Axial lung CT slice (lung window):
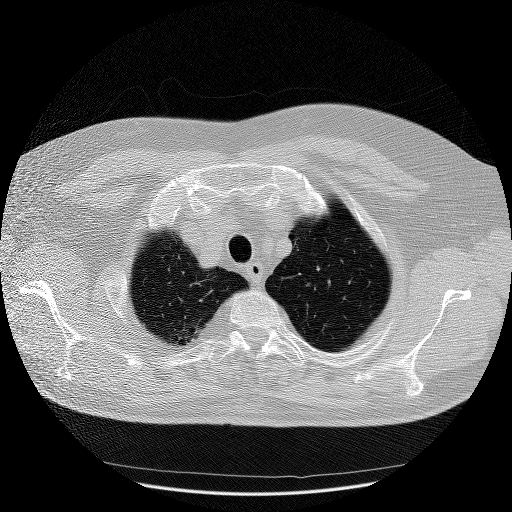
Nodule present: no